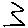
Label: zigzag